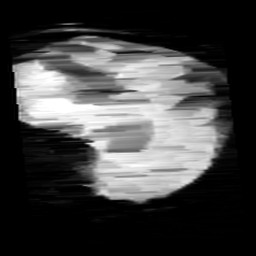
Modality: minIP
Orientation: sagittal
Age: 12
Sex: male
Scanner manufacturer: siemens
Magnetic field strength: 3 T
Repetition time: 0.027 s
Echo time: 0.02 s